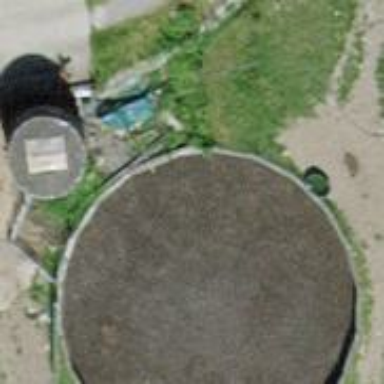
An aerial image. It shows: Storage tank with man-made structure.